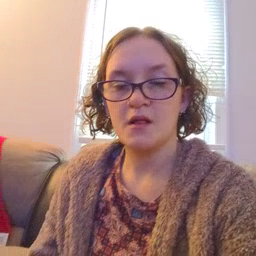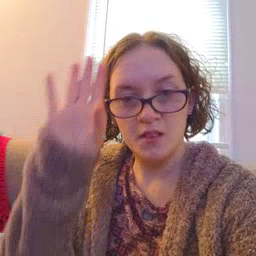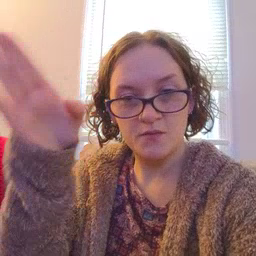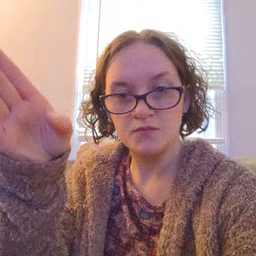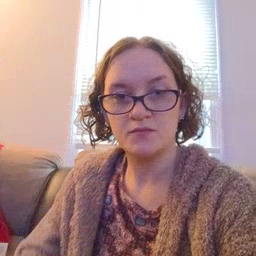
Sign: hello